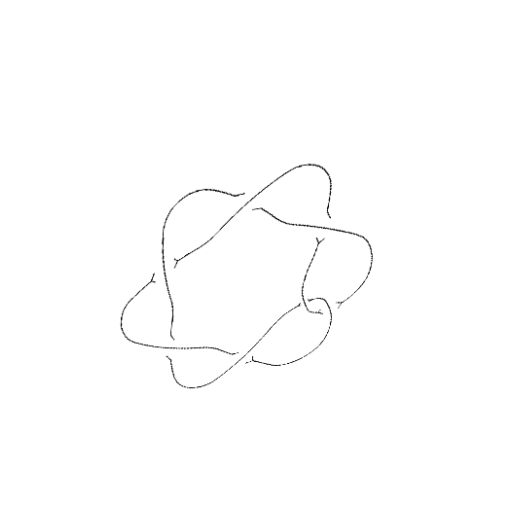
Crossing number: 7